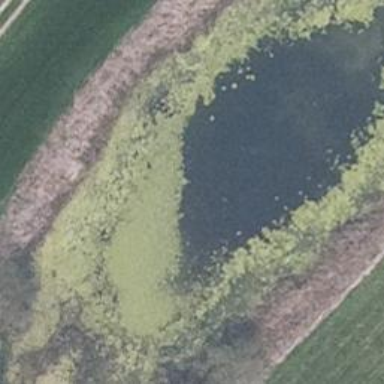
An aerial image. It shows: Pond with natural water.